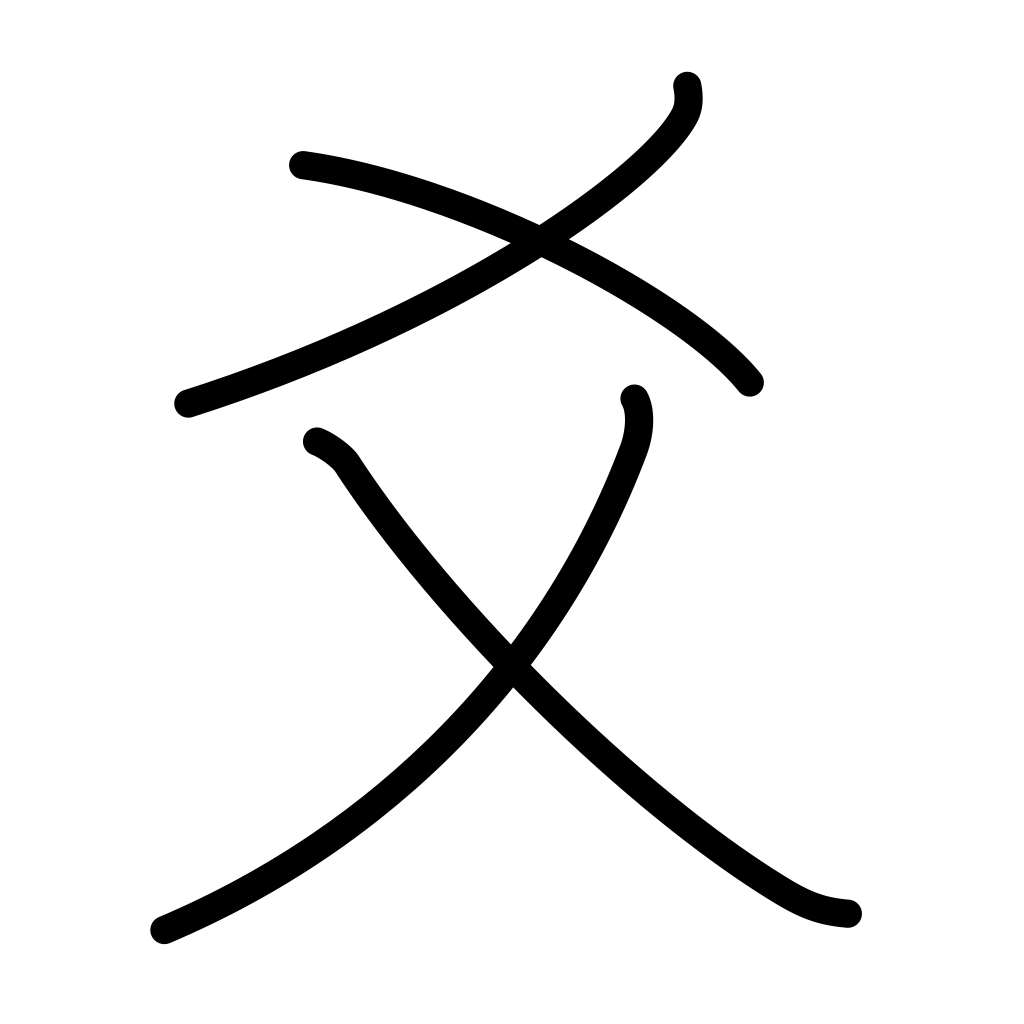
Meaning: to mix with, to associate with, to join